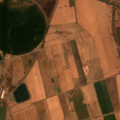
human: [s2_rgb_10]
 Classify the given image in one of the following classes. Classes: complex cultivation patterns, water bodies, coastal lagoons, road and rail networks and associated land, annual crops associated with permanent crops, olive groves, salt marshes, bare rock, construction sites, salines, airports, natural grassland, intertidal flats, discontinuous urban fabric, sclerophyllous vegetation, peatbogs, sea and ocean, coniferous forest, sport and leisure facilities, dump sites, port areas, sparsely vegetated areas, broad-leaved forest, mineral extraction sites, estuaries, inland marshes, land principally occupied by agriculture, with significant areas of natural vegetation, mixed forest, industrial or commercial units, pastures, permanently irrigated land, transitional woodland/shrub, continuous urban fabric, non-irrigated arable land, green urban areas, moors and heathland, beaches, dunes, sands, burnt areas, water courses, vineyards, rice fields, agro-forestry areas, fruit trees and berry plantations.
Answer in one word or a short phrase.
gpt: non-irrigated arable land, permanently irrigated land, olive groves, annual crops associated with permanent crops